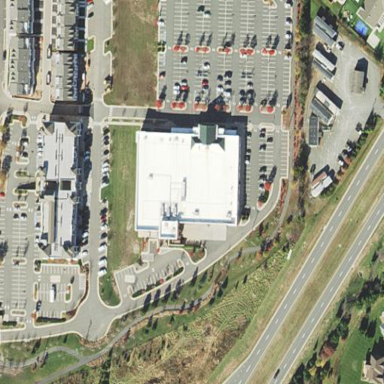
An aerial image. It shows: Retail building.